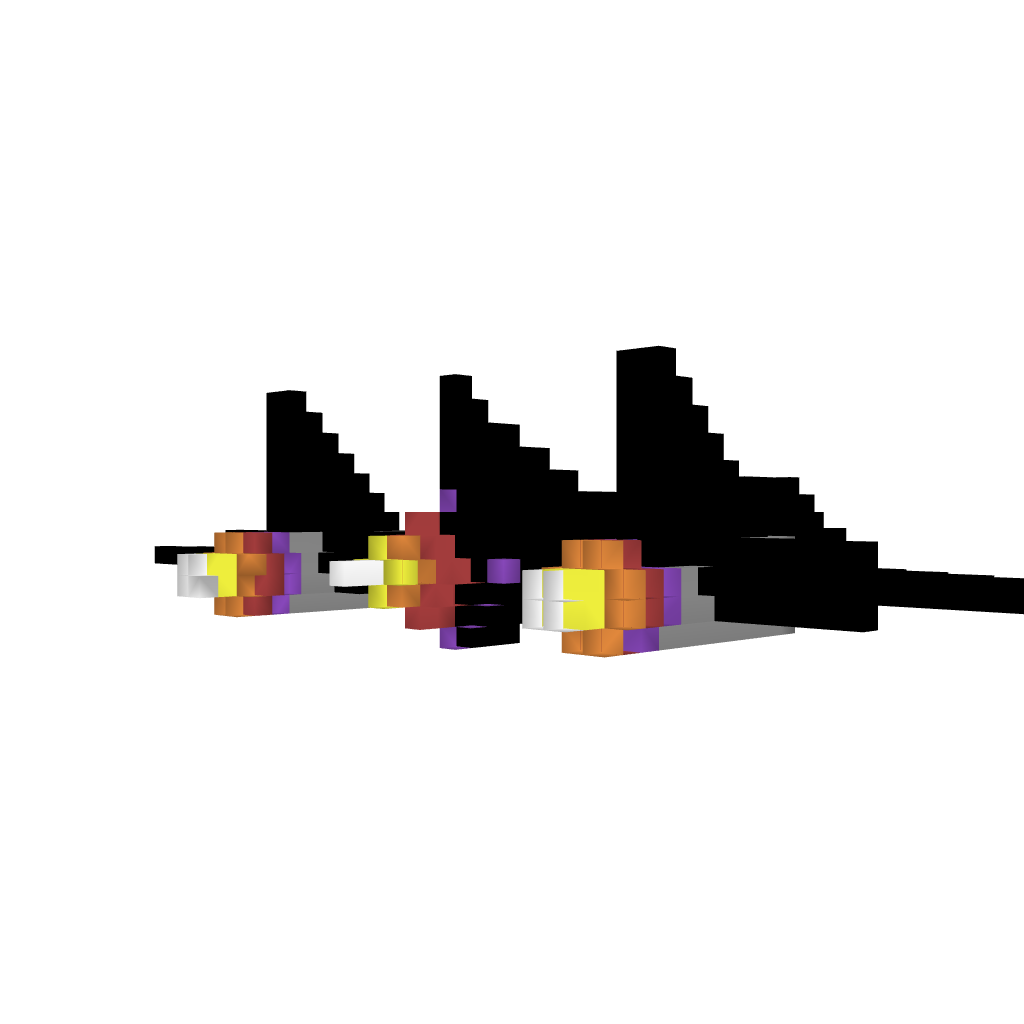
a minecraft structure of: Blackbird Aircraft bad low quality